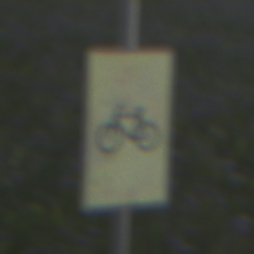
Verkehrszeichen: RadverkehrOhnePfeilsymbol
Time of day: SunriseSunset
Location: Outdoor (Nature)
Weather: PartlyCloudy
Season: NotSpecified
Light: Natural